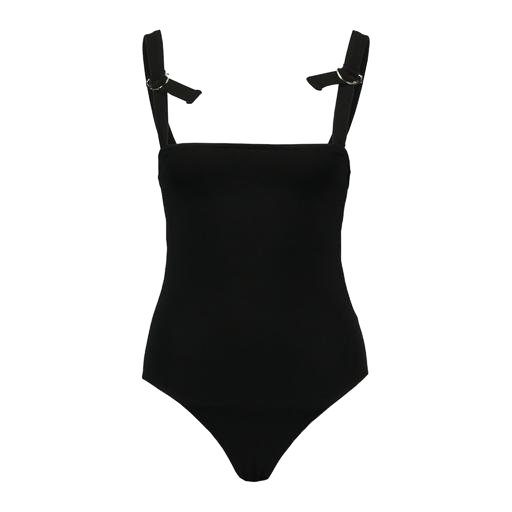
black one piece, black withno straps, black tankini, white background